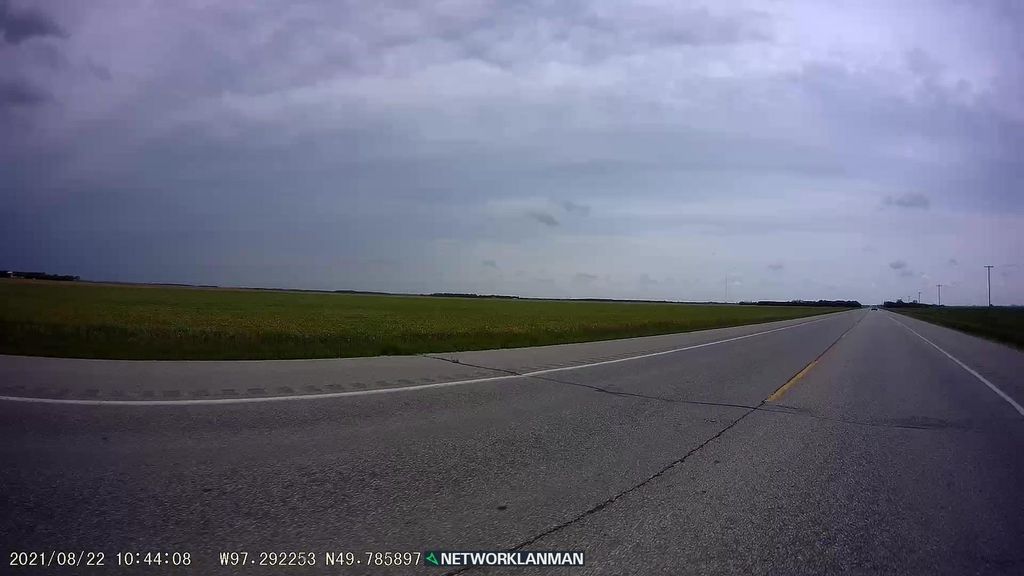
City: winnipeg